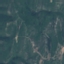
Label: HerbaceousVegetation